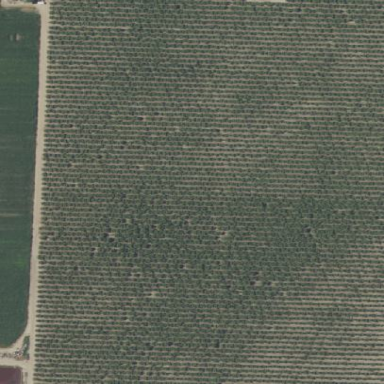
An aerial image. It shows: Orchard with field cropland.